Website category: auto
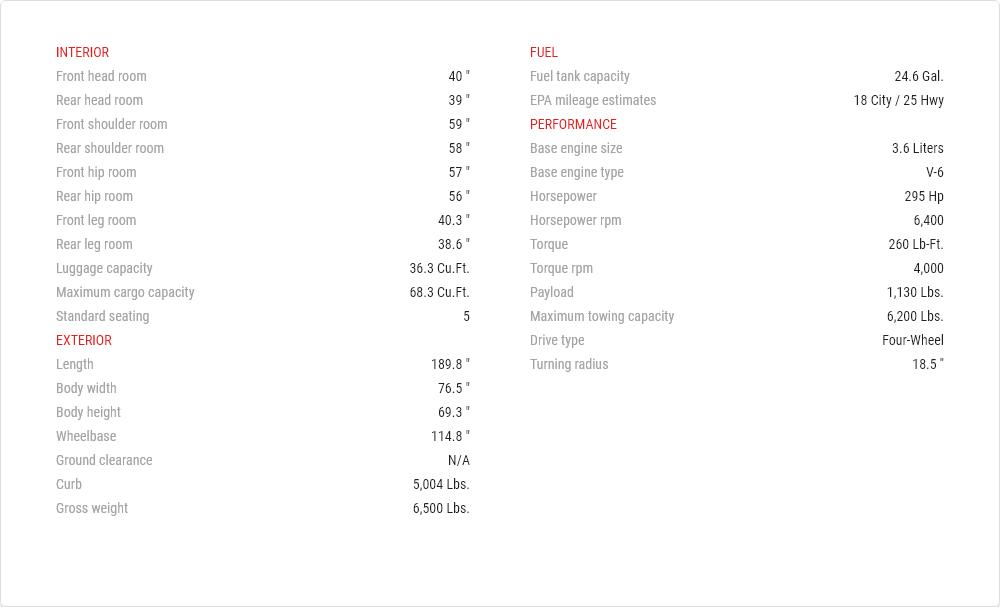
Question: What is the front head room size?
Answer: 40 "

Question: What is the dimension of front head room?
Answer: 40 "

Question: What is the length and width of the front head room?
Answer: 40 "

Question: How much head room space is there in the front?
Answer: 40 "

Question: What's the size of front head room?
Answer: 40 "

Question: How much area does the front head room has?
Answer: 40 "

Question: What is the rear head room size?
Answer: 39 "

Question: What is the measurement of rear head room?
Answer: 39 "

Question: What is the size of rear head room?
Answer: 39 "

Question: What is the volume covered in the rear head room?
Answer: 39 "

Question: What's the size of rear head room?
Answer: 39 "

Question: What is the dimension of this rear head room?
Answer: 39 "

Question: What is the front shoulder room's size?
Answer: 59 "

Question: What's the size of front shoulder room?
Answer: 59 "

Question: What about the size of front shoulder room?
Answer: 59 "

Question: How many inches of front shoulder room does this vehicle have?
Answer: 59 "

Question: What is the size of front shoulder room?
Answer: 59 "

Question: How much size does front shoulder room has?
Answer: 59 "

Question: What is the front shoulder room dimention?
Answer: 59 "

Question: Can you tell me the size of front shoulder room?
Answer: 59 "

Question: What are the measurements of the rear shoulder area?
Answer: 58 "

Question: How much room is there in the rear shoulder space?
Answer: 58 "

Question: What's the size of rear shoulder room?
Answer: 58 "

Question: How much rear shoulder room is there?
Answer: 58 "

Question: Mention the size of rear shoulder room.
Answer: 58 "

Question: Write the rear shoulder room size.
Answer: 58 "

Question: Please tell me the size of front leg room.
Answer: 40.3 "

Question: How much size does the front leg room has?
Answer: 40.3 "

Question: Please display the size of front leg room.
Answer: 40.3 "

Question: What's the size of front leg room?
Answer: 40.3 "

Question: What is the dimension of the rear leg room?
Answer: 38.6 "

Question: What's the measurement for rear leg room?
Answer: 38.6 "

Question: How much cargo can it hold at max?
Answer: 36.3 cu.ft.

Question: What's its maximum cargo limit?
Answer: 36.3 cu.ft.

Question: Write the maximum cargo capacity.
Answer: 36.3 cu.ft.

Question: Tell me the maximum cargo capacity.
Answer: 36.3 cu.ft.

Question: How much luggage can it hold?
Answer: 36.3 cu.ft.

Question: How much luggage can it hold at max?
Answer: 36.3 cu.ft.

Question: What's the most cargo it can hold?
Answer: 36.3 cu.ft.

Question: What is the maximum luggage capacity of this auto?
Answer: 36.3 cu.ft.

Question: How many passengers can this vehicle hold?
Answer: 5

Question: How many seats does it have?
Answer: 5

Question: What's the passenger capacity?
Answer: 5

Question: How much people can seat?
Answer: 5

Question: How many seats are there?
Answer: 5

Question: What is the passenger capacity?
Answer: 5

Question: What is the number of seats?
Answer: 5

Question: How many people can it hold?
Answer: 5

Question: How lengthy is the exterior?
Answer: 189.8 "

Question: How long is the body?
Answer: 189.8 "

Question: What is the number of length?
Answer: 189.8 "

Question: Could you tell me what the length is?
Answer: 189.8 "

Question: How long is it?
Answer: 189.8 "

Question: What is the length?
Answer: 189.8 "

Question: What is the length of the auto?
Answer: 189.8 "

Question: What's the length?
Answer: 189.8 "

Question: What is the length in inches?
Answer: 189.8 "

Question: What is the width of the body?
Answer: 76.5 "

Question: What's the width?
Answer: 76.5 "

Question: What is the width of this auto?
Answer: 76.5 "

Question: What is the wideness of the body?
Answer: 76.5 "

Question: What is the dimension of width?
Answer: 76.5 "

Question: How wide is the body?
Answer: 76.5 "

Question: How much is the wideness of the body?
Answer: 76.5 "